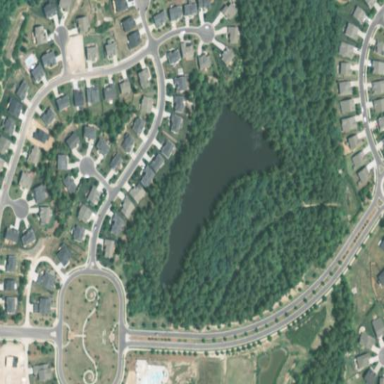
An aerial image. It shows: Pond surrounded by natural water.